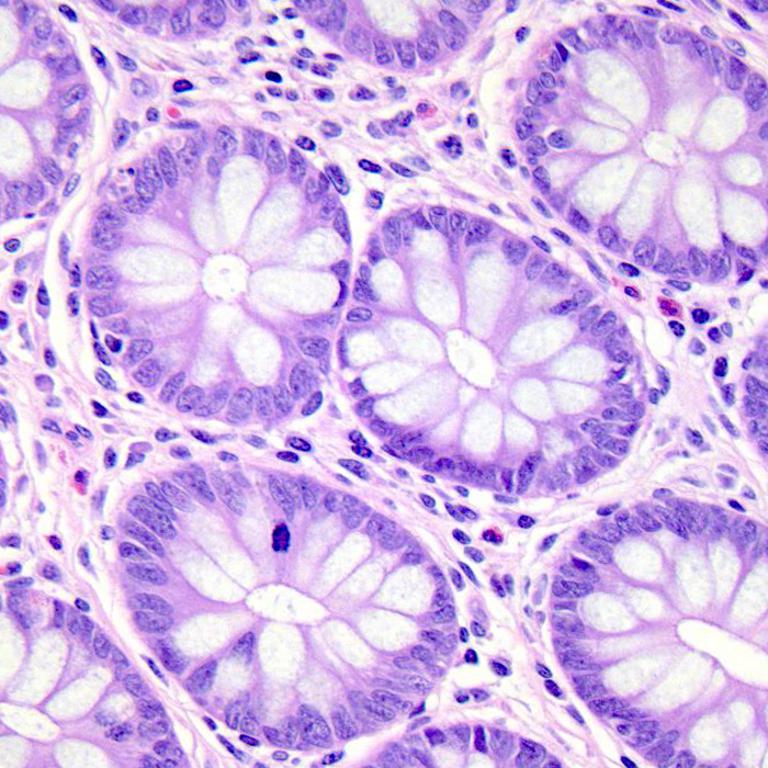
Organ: colon
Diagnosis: benign